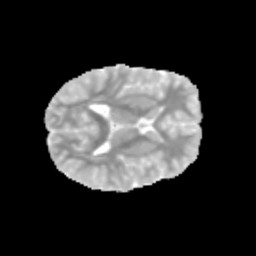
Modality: MD
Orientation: axial
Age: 12
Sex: male
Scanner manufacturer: siemens
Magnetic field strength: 3 T
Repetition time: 3.8 s
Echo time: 0.07 s